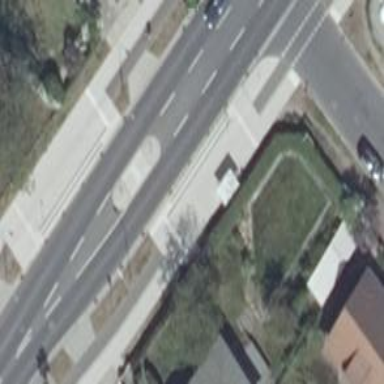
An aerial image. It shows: Marked road crossing with pedestrian island.